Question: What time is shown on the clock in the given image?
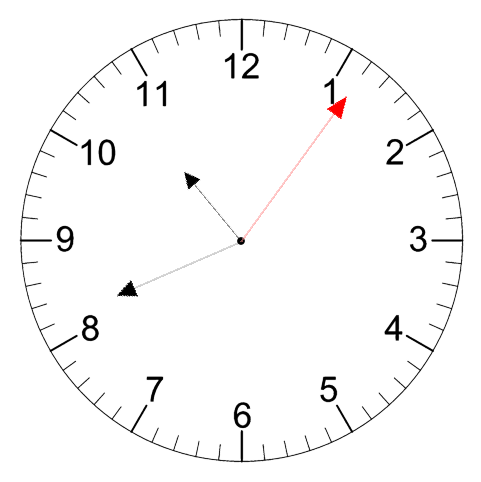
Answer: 10:41:06